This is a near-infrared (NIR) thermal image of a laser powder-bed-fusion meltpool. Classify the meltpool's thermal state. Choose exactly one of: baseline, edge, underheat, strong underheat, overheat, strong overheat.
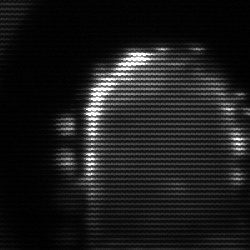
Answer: baseline